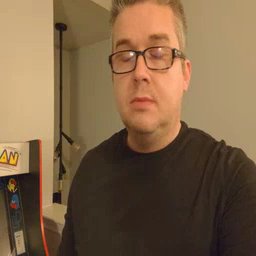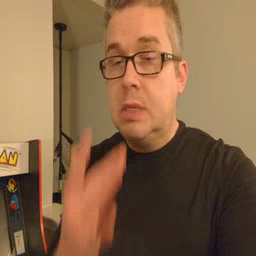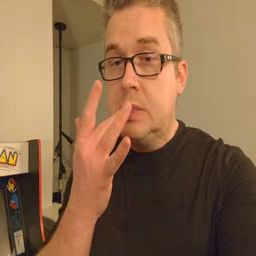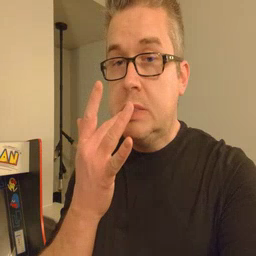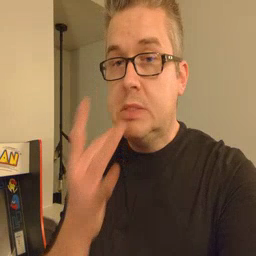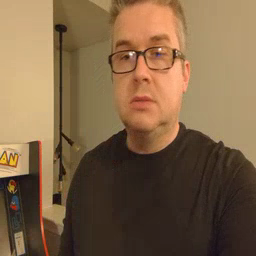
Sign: taste